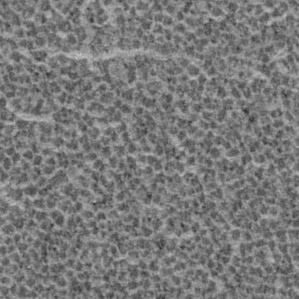
Label: frost